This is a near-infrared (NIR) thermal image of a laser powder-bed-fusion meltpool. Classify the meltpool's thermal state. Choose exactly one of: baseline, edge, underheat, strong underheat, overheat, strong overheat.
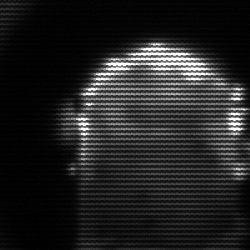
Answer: baseline